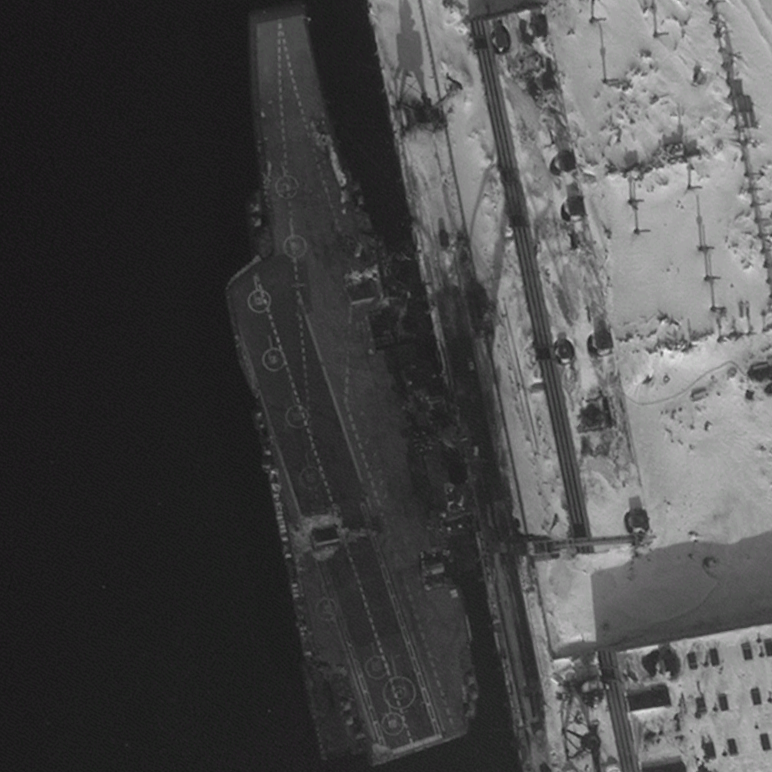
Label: aircraft_carrier